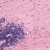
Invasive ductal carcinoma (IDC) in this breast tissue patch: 0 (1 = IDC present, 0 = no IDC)